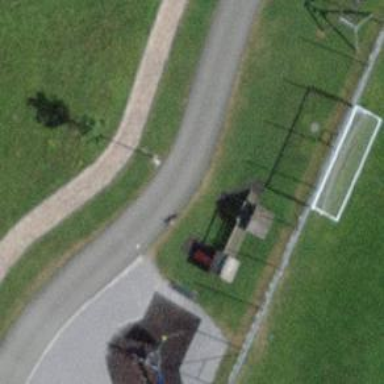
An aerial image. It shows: Playground structure.